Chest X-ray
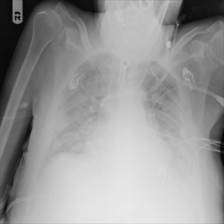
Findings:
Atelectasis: negative
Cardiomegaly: negative
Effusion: positive
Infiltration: negative
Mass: negative
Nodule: negative
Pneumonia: negative
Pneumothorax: negative
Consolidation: negative
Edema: negative
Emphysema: negative
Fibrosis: negative
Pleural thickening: positive
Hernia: negative